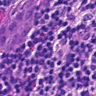
Metastatic tissue present: yes